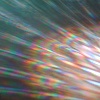
Label: sunburn